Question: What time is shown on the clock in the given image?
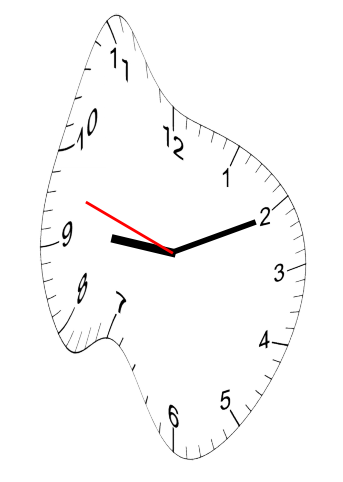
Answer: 09:10:48